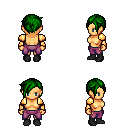
a pixel art fantasy rpg character, female body template, human, tanned skin, gold arm armor, magenta pants, green pixie cut hairstyle, black shoes, four views (front, back, left, right), 2x2 character sprite sheet, small pixel art, hard edges, no anti-aliasing